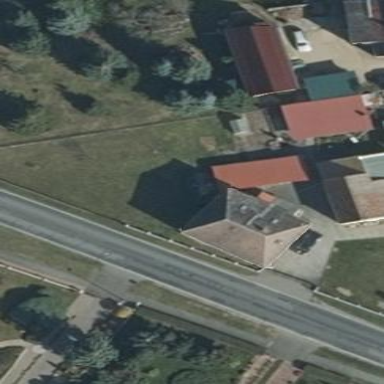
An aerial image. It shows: Residential building with hipped roof.